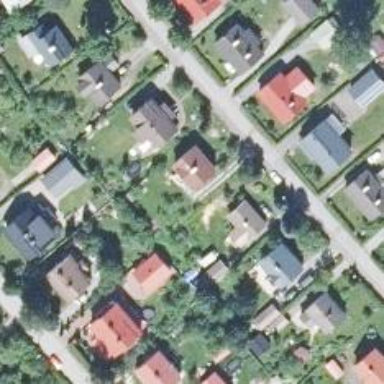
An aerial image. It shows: Residential area.